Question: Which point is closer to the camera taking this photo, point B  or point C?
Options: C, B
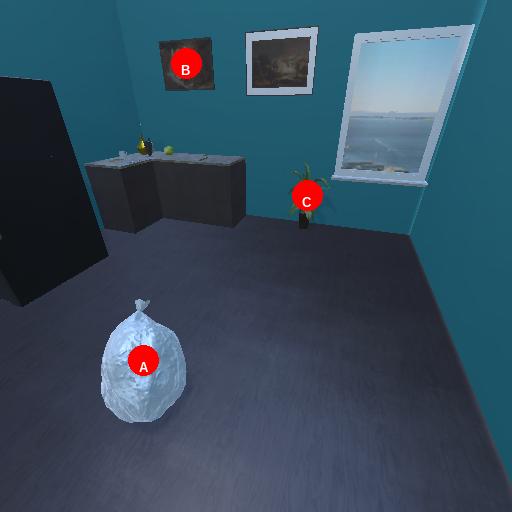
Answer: C